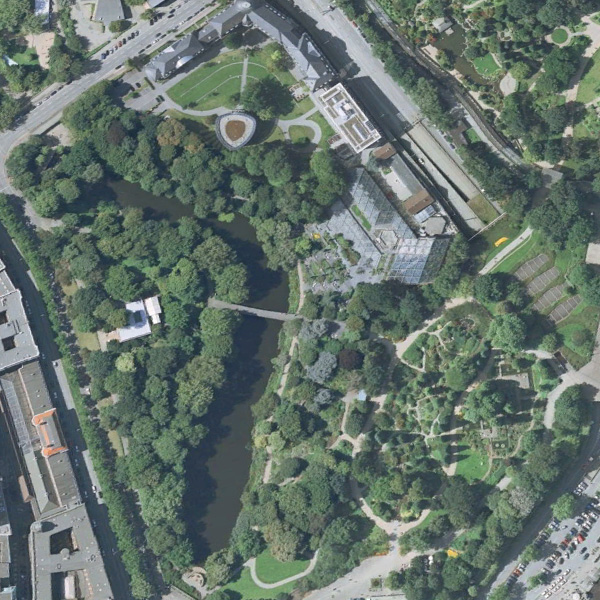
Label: Park